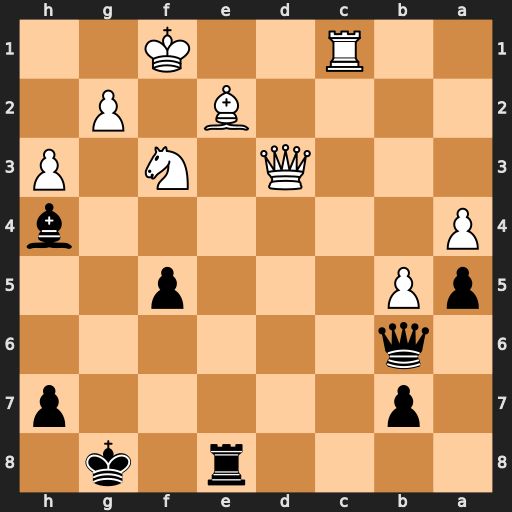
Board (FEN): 4r1k1/1p5p/1q6/pP3p2/P6b/3Q1N1P/4B1P1/2R2K2
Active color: b
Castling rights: -
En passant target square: -
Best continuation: Qf2#